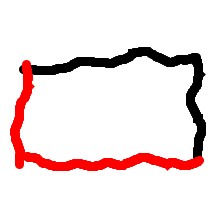
Shape: rectangle